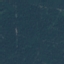
Land use / land cover class: Forest